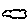
Label: cloud